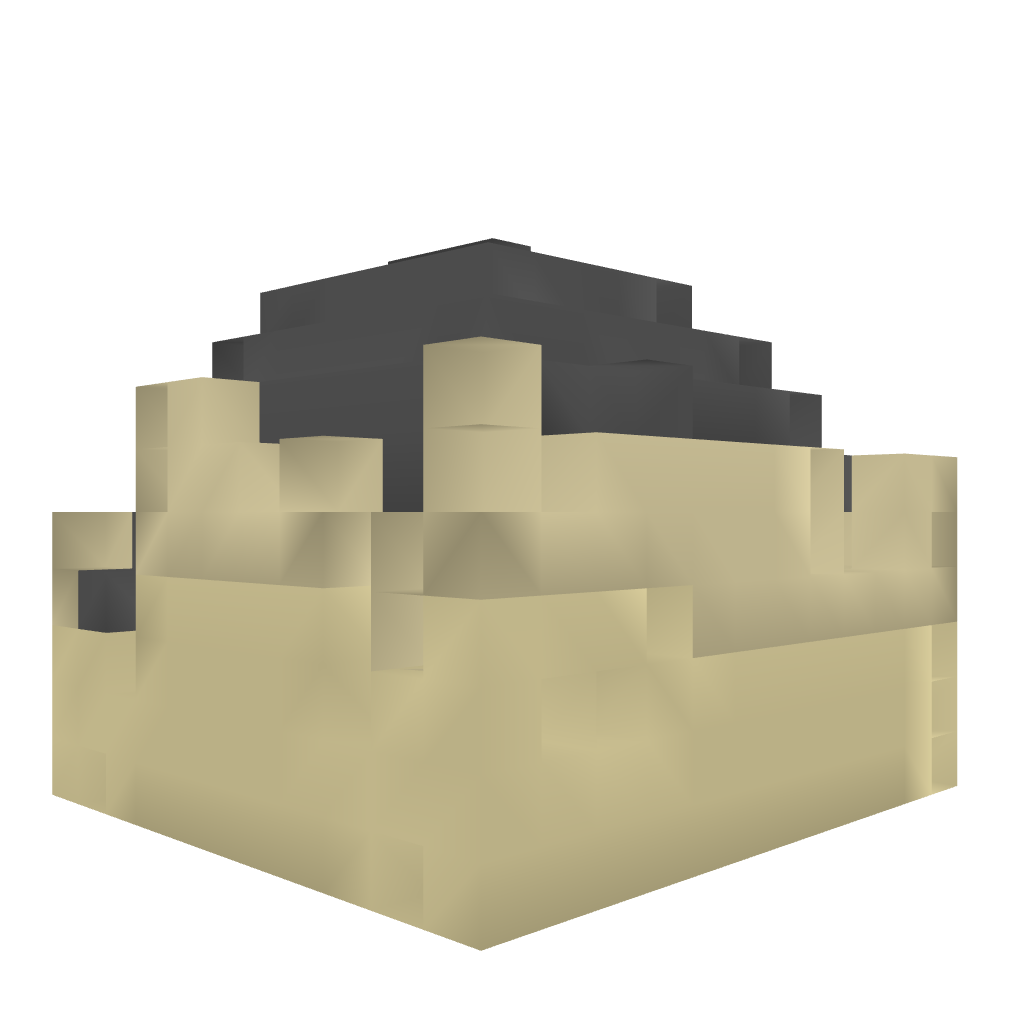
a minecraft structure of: CommandBlock TNT Player Cannon